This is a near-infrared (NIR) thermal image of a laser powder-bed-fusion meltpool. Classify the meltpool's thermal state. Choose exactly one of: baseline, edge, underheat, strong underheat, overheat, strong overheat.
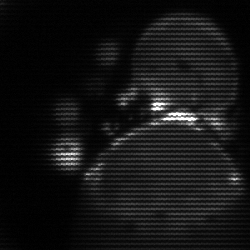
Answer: edge